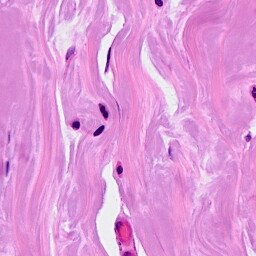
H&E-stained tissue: Breast